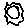
Label: sun